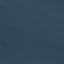
Land use / land cover: SeaLake